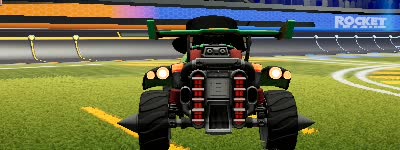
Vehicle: octane